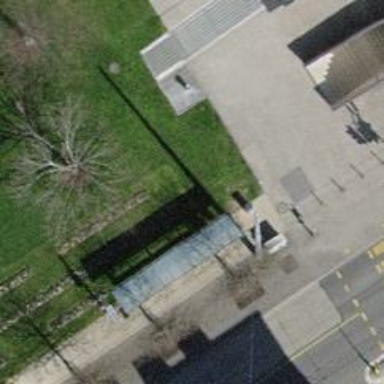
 serving as platform for public transportation."